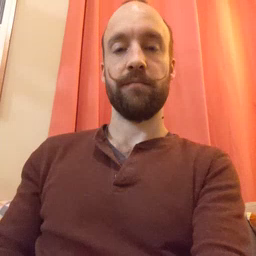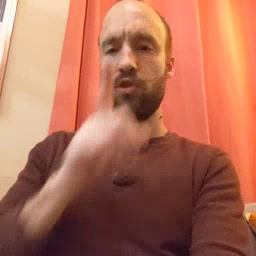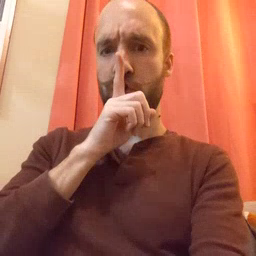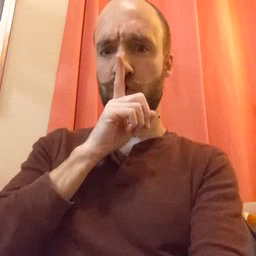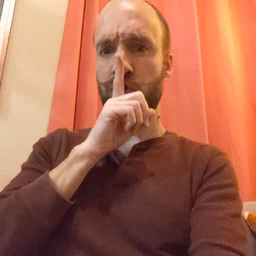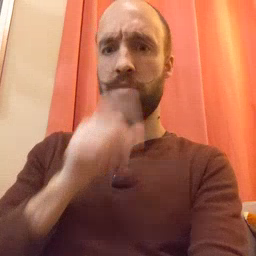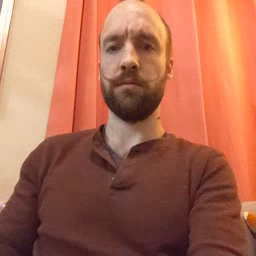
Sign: shhh